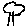
Label: tree